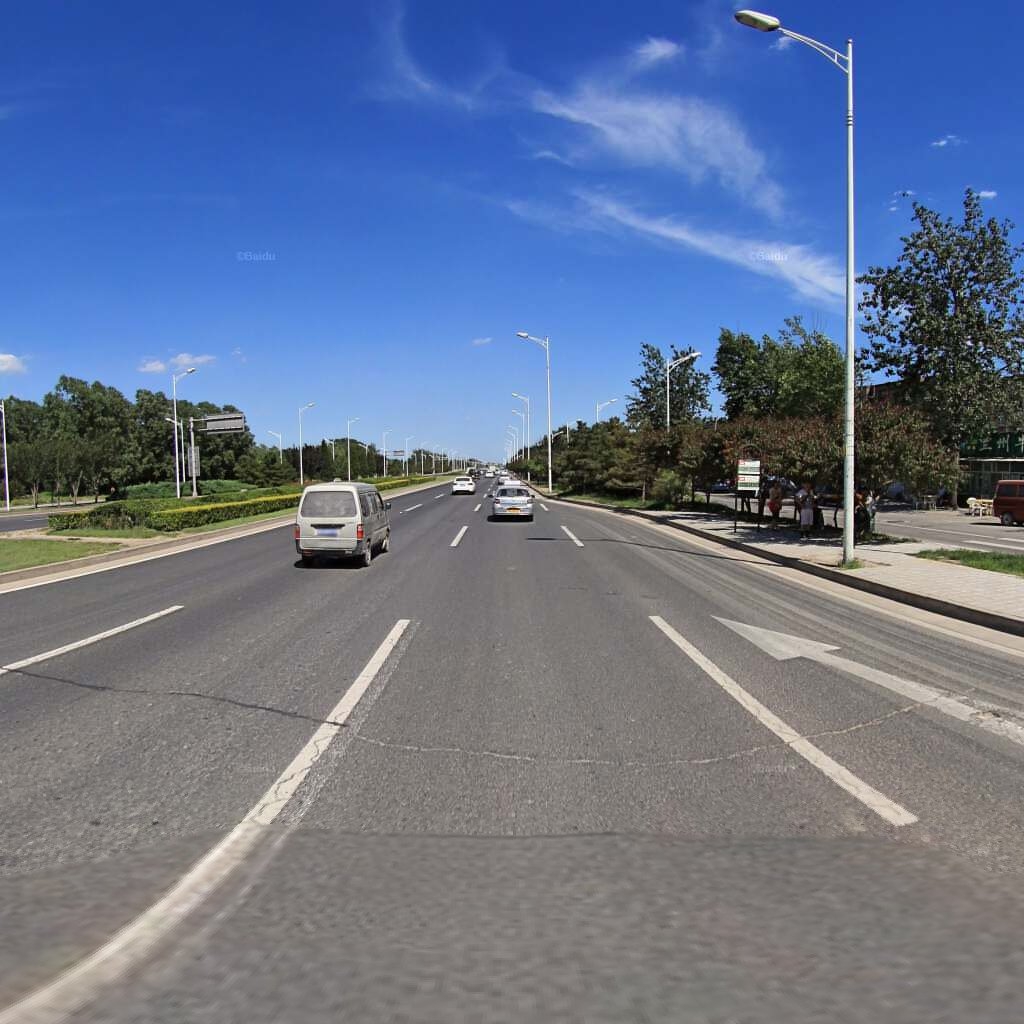
Region: Haidian
Road damage annotations: transverse patch, transverse patch, pothole